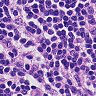
Metastatic tissue present: no